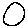
Label: circle